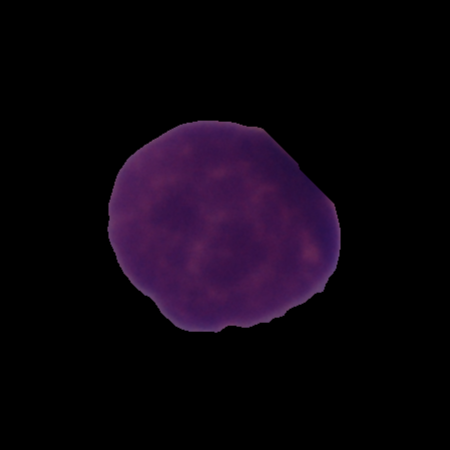
Label: cancer